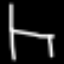
Label: chair